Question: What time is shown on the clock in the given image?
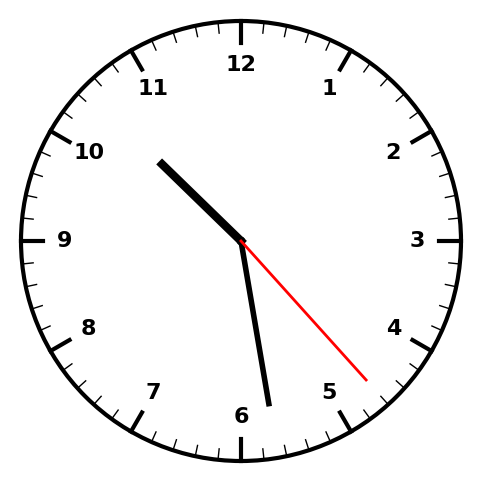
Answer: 10:28:23